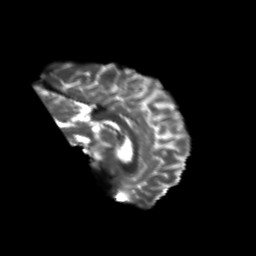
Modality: T2w
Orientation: sagittal
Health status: healthy
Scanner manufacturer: philips
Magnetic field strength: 3 T
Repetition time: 6.964 s
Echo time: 0.092 s